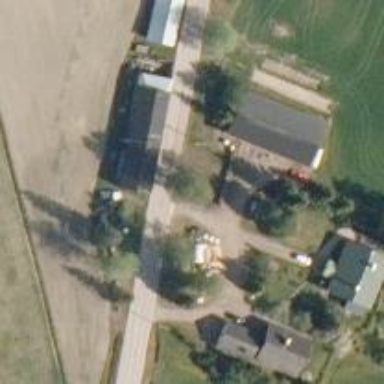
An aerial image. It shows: Farmyard area.